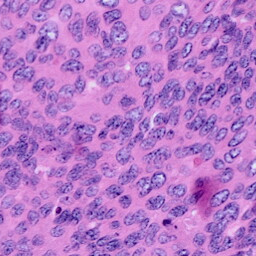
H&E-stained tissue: Cervix